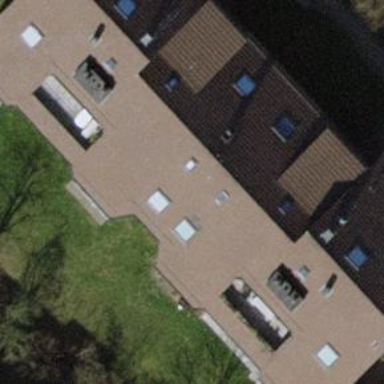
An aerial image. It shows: Terrace building.